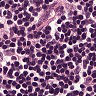
Metastatic tissue present: no